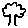
Label: tree